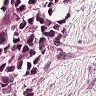
Metastatic tissue present: yes